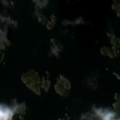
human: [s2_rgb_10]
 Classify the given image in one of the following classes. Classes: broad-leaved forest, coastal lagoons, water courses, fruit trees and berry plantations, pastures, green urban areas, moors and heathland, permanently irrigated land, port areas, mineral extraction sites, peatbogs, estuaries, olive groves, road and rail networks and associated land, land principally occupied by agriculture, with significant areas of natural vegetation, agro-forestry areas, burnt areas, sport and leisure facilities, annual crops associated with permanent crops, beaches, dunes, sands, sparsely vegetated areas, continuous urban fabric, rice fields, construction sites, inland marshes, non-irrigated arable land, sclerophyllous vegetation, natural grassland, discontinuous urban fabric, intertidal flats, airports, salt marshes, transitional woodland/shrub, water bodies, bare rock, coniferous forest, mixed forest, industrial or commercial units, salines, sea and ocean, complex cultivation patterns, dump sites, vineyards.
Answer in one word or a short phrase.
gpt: broad-leaved forest, sea and ocean